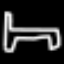
Label: bed